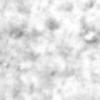
Label: no_change